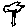
Label: tree